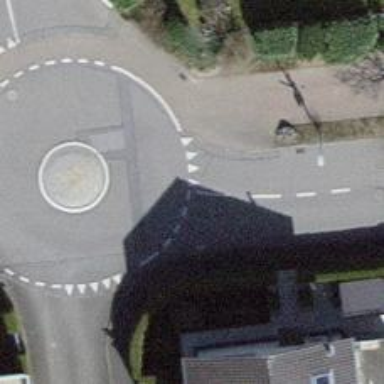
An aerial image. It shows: Road with "give way" sign.